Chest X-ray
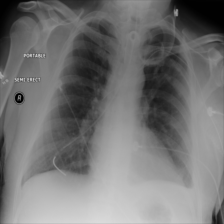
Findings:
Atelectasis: negative
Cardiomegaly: negative
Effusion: positive
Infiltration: negative
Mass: negative
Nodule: negative
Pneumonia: negative
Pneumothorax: negative
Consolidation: negative
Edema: negative
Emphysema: negative
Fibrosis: negative
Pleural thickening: negative
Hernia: negative